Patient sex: F
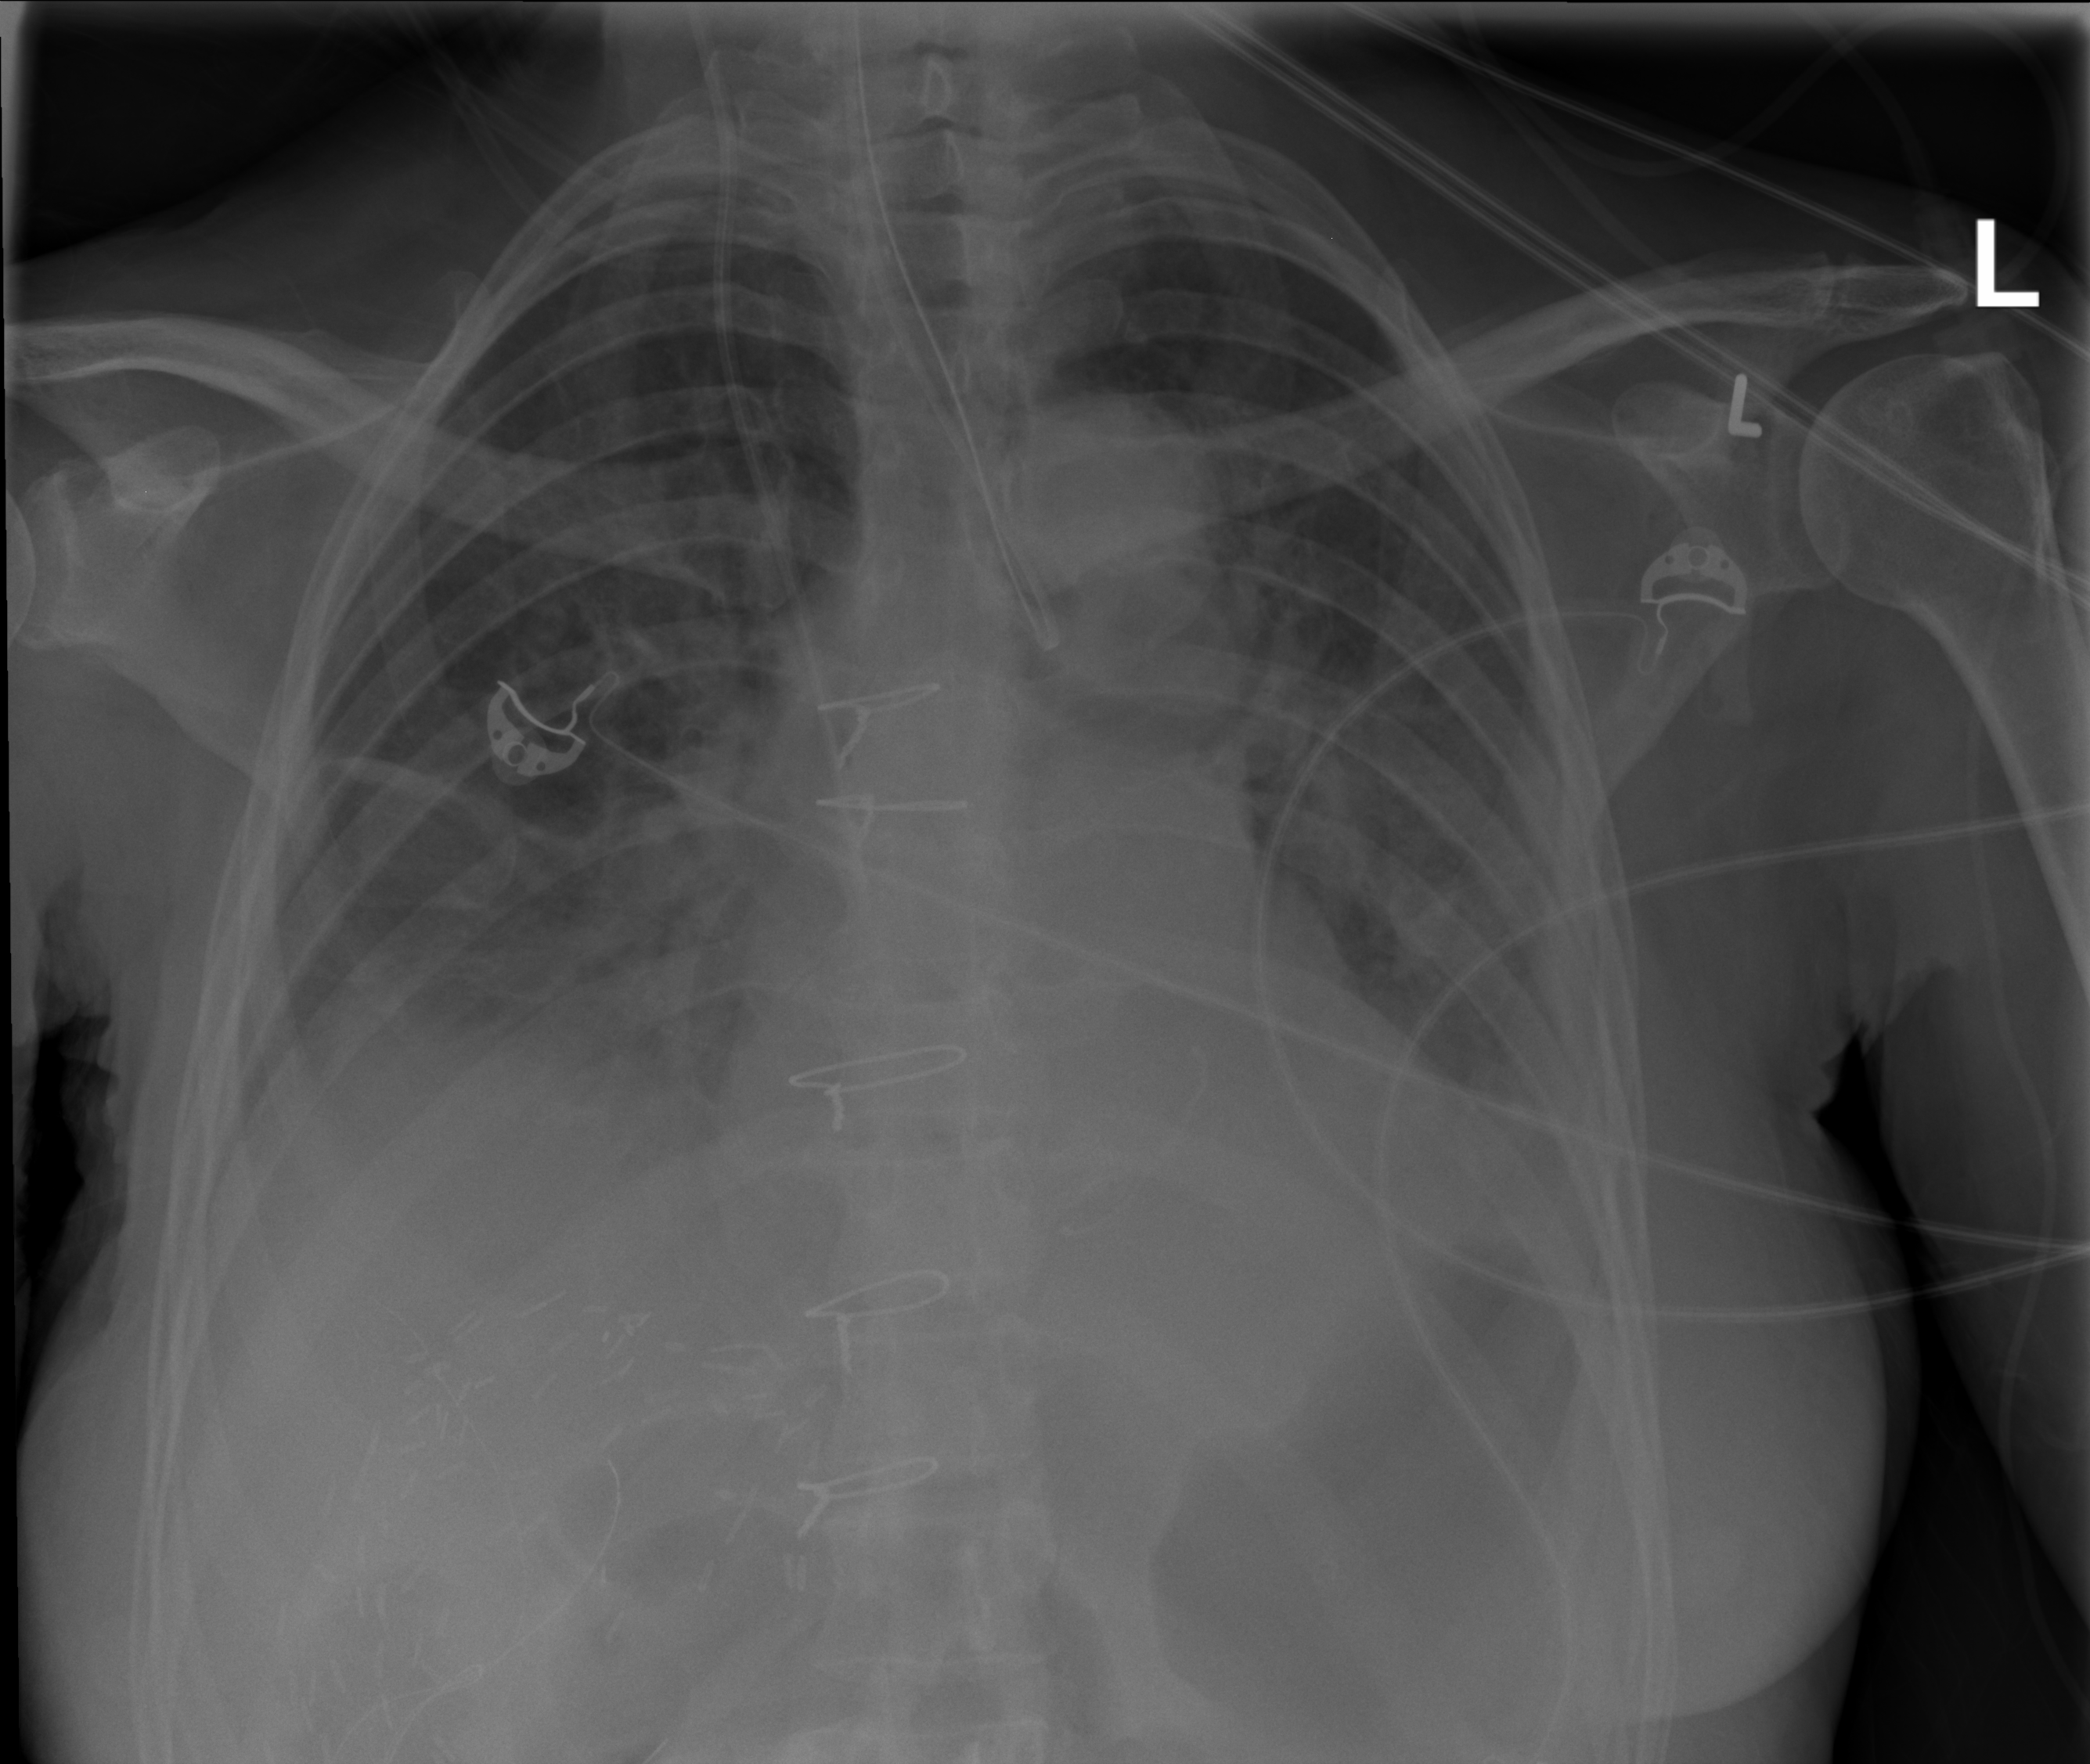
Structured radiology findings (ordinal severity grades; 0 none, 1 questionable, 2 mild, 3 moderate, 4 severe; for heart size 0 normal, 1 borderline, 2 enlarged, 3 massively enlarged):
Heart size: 0
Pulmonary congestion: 2
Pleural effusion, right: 2
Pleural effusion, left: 2
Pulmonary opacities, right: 2
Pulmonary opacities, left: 0
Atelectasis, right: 2
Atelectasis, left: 0